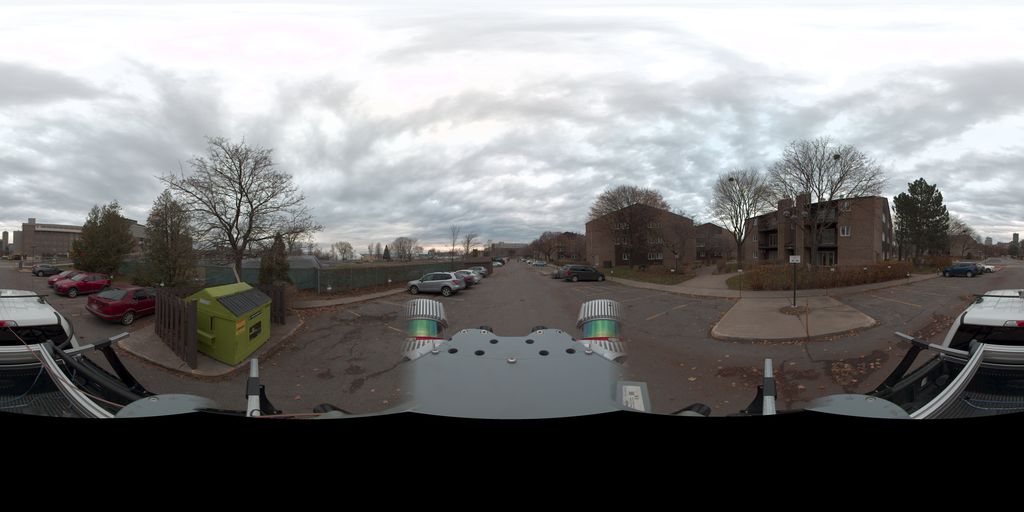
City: quebec_city